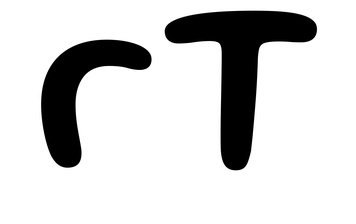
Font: Gluten_Regular